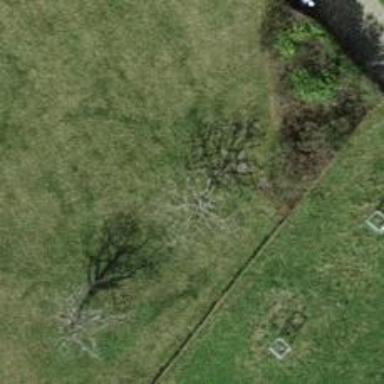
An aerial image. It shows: Single tag "natural: tree."